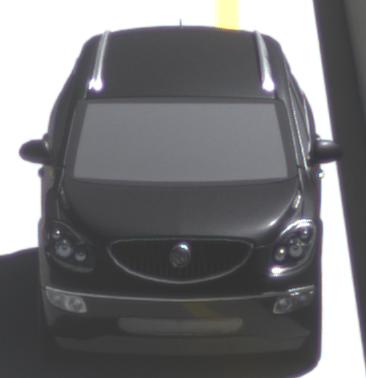
Make: Buick
Model: Enclave
Detailed model: GMT967
Model produced from: 2007
Model produced until: 2017
Doors: 5
Color: black
Road condition: dry road
Daytime: midday
Contrast: high contrast